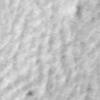
Label: no_change